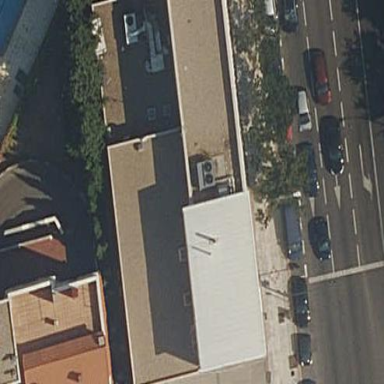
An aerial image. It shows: Public building.